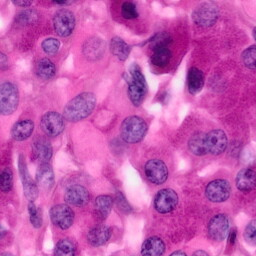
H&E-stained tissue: Pancreatic